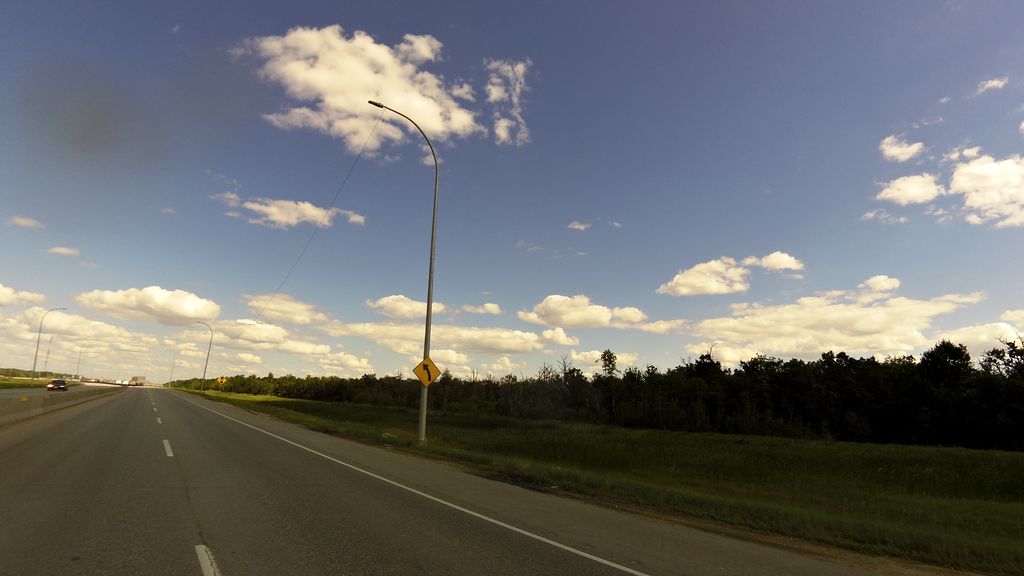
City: winnipeg